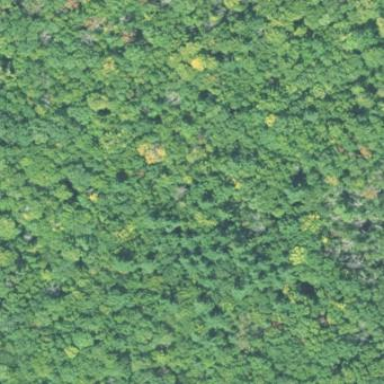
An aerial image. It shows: Woodland consisting mainly of needle-leaved trees.